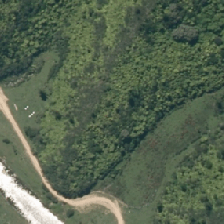
Land cover: indigenous_forest